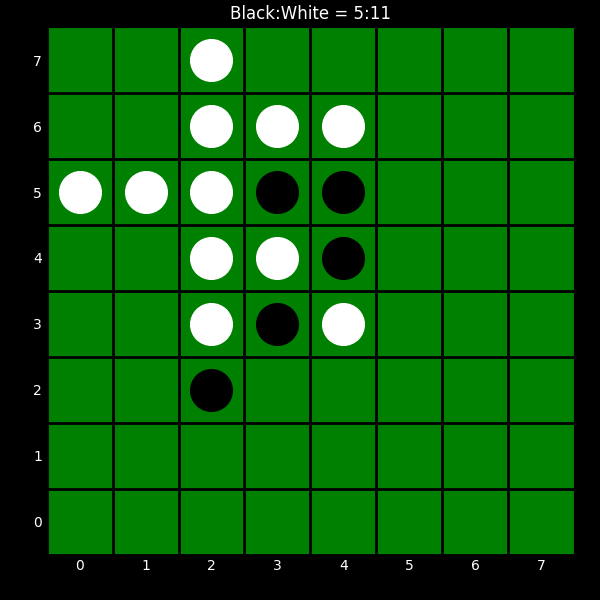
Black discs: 5
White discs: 11